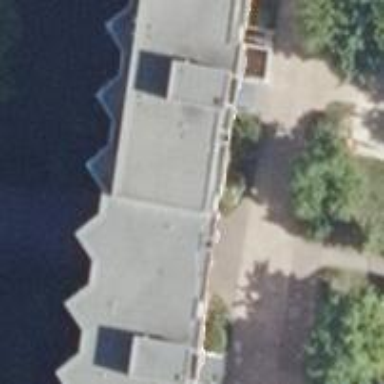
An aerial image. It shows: Building with apartments and flat roof.